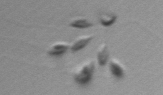
Label: Dinobryon